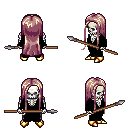
a pixel art fantasy rpg character, male body template, skeleton, black robe, metal pants, white blonde extra-long hairstyle, gold boots, spear, four views (front, back, left, right), 2x2 character sprite sheet, small pixel art, hard edges, no anti-aliasing